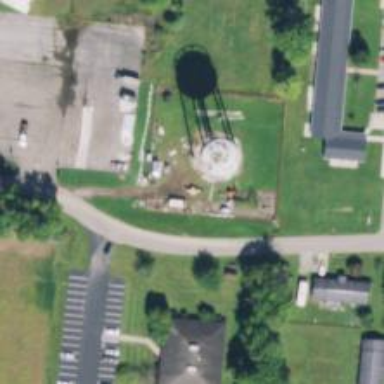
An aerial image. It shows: Water tower that is man-made.